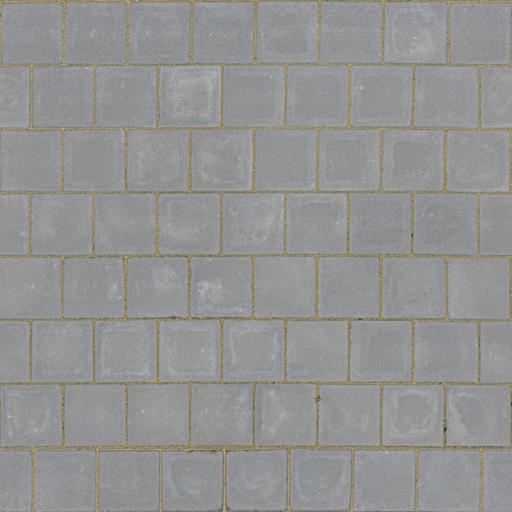
Tags: clean grey modern pavement paving stones smooth